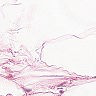
Metastatic tissue present: no